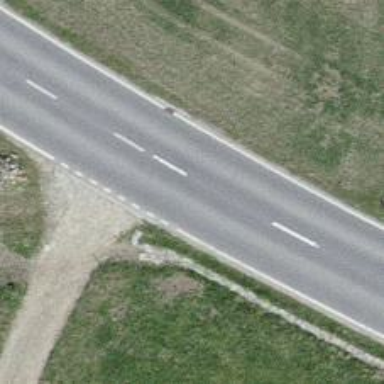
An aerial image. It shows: Tertiary road.